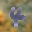
Label: 4